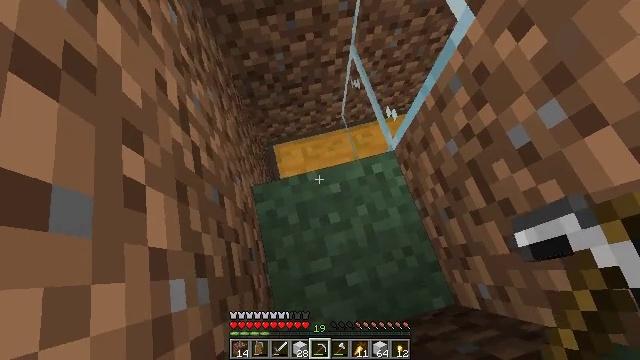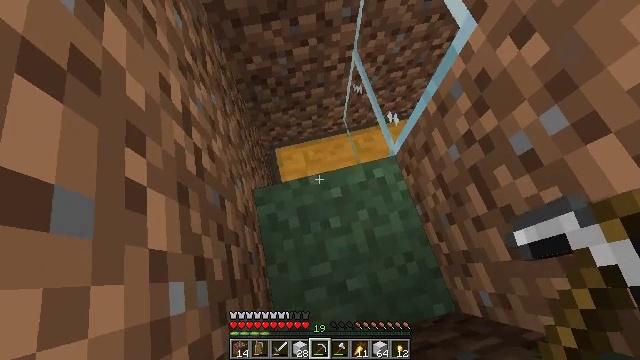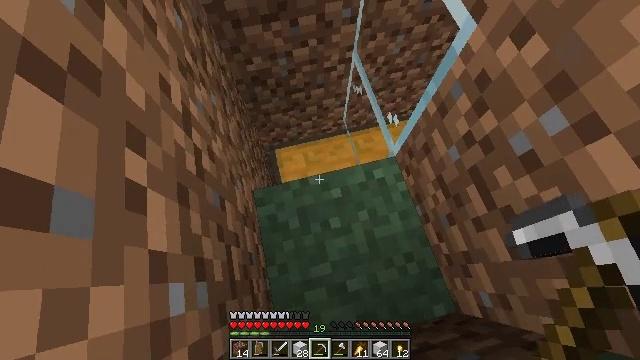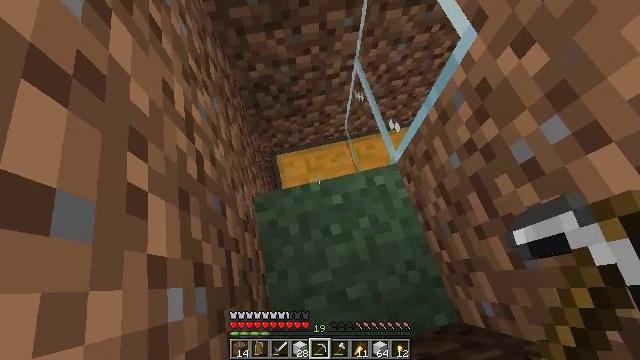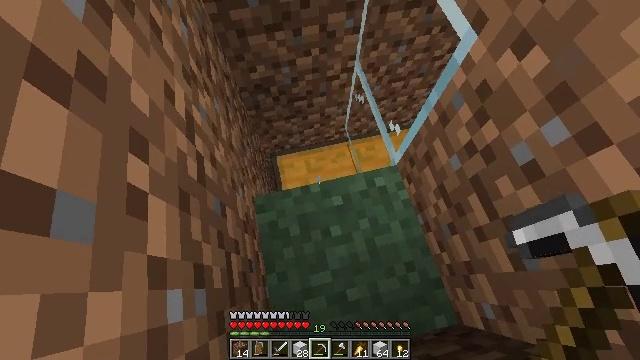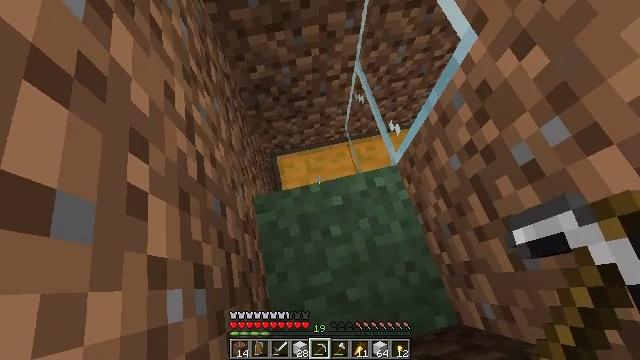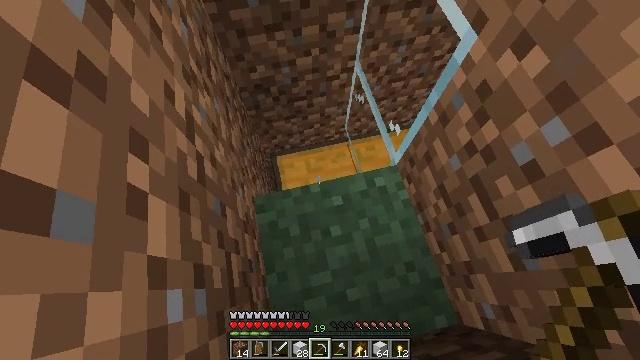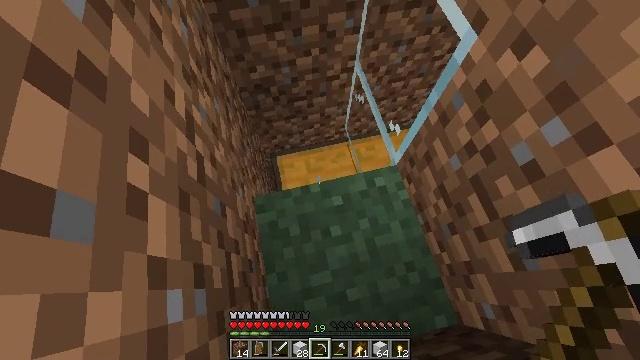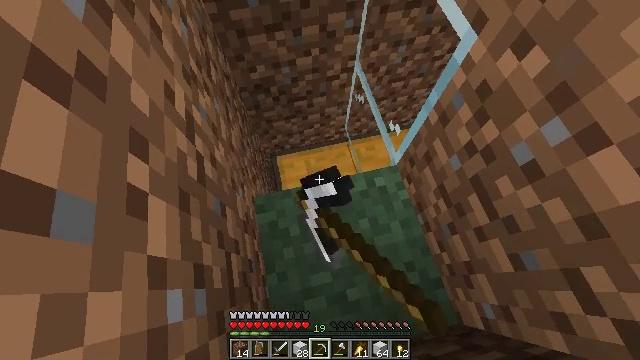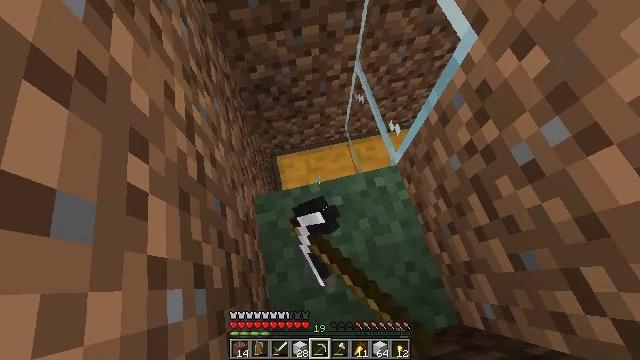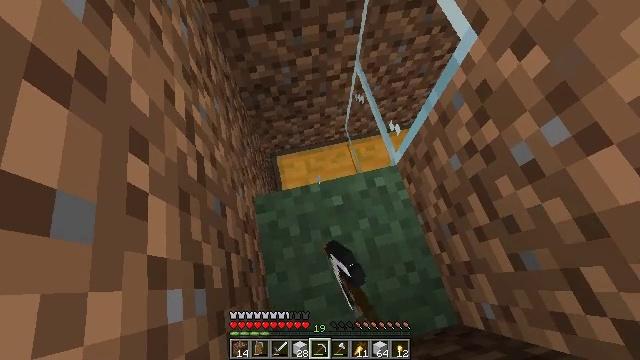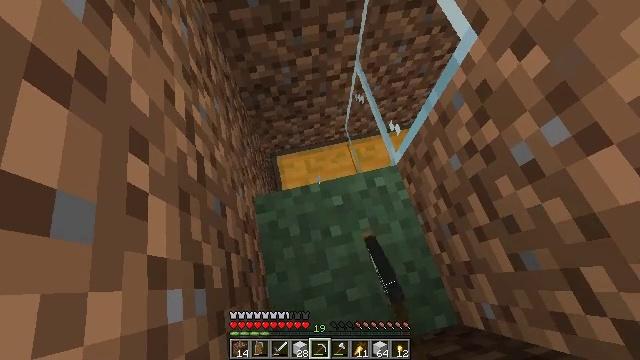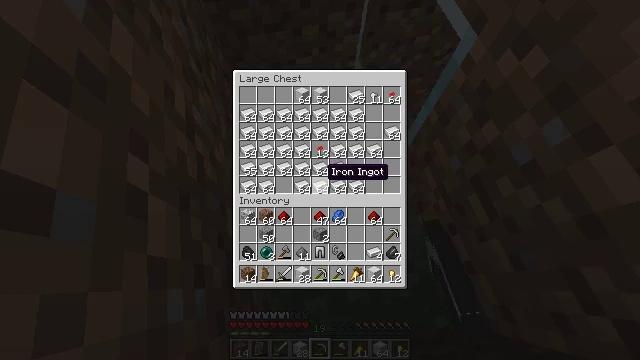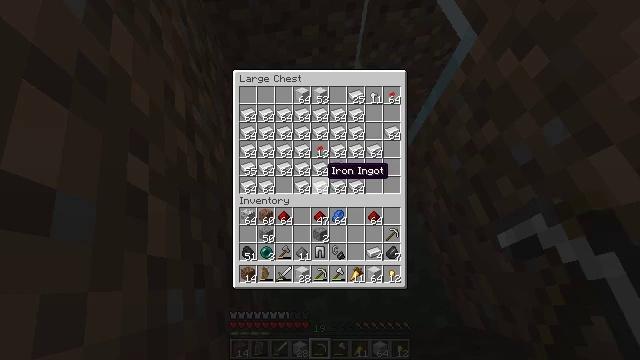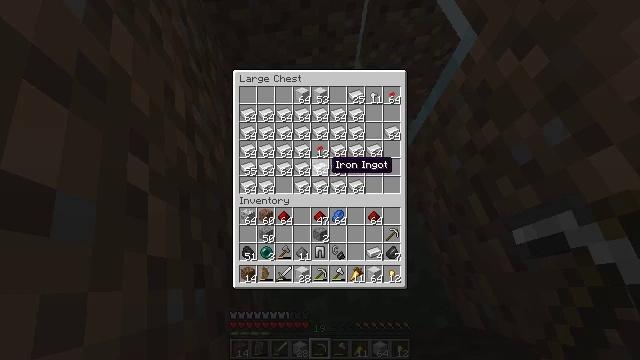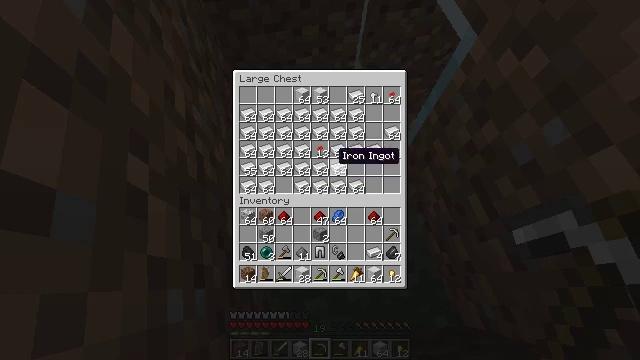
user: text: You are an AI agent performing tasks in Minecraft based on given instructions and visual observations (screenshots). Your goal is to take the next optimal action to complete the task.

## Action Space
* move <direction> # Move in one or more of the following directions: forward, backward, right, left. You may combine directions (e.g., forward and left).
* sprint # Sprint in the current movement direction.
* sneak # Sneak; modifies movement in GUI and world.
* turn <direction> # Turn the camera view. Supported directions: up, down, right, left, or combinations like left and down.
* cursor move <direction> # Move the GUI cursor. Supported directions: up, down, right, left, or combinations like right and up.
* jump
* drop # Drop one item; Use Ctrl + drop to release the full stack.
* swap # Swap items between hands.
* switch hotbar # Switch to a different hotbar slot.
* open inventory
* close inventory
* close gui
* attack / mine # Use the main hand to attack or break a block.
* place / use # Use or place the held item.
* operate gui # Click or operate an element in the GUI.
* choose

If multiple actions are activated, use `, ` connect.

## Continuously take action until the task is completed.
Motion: motion action
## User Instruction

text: Put iron ingots in the crafting grid to craft an iron block.
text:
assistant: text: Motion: no_op
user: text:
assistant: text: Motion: no_op
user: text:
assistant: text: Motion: turn up
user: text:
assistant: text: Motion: no_op
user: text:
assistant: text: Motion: no_op
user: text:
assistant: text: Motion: no_op
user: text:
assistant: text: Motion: use / place
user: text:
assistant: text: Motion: use / place
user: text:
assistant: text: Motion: use / place
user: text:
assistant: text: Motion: no_op
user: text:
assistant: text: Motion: no_op
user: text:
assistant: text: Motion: no_op
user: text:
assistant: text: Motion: no_op
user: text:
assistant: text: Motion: no_op
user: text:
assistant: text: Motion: turn right and up
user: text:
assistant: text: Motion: turn right and up
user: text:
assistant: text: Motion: turn up
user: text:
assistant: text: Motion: no_op
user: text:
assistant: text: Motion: no_op
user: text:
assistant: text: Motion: turn up
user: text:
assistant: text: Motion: turn up
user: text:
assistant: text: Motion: sneak, turn up
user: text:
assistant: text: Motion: sneak
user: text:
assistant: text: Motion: sneak
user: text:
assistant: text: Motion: sneak
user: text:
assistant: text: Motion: sneak
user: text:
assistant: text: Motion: sneak
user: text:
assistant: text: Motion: sneak
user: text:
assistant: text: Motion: sneak, turn right and down
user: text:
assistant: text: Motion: sneak, turn right and down